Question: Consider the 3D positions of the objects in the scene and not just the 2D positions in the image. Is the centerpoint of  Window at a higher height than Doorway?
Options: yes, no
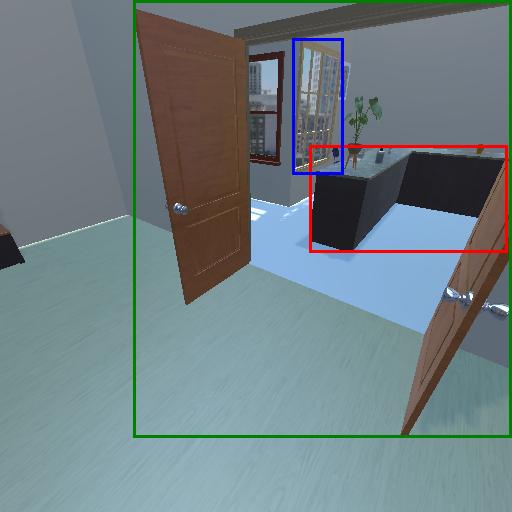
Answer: yes